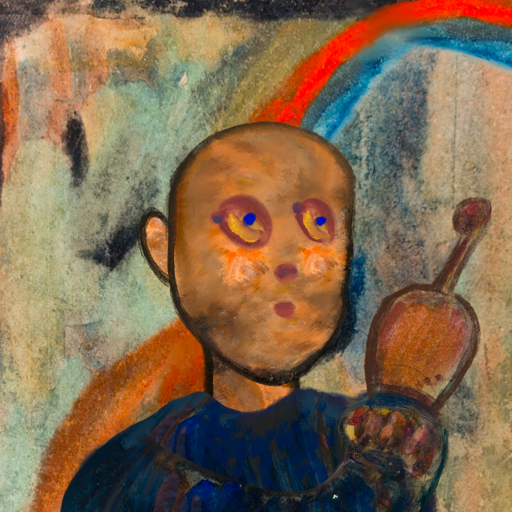
Background: Childish, Head And Neck Side: Gypsy_Queen, Face Side: Mother_And_Son_Son, Bust: Pipe, Hair Side: Blank, Head Accessory: Blank, Second Necklace: Blank, Necklace: Blank, Baby: Blank